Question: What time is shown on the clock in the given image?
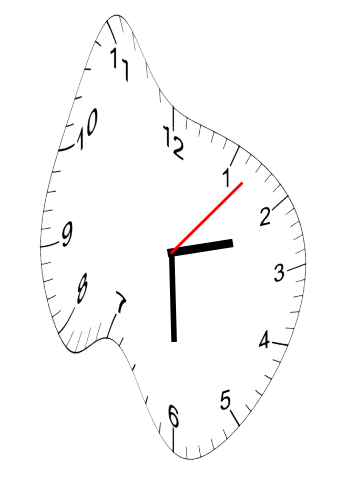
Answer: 02:30:07